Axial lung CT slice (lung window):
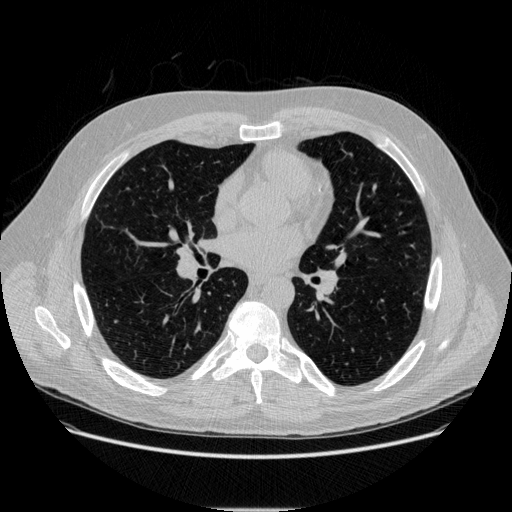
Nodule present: no